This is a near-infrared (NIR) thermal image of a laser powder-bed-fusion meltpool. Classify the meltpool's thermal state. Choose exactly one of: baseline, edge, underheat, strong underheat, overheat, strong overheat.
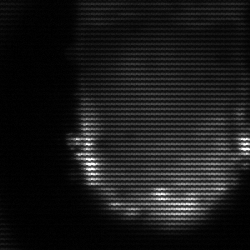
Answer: baseline